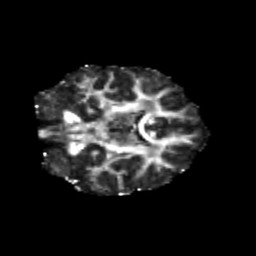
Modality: FA
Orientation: coronal
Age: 28
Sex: female
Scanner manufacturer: siemens
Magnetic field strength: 3 T
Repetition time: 3.5 s
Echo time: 0.125 s